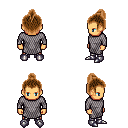
a pixel art fantasy rpg character, male body template, human, tanned skin, chain mail, metal pants, brown short topknot hairstyle, metal boots, four views (front, back, left, right), 2x2 character sprite sheet, small pixel art, hard edges, no anti-aliasing